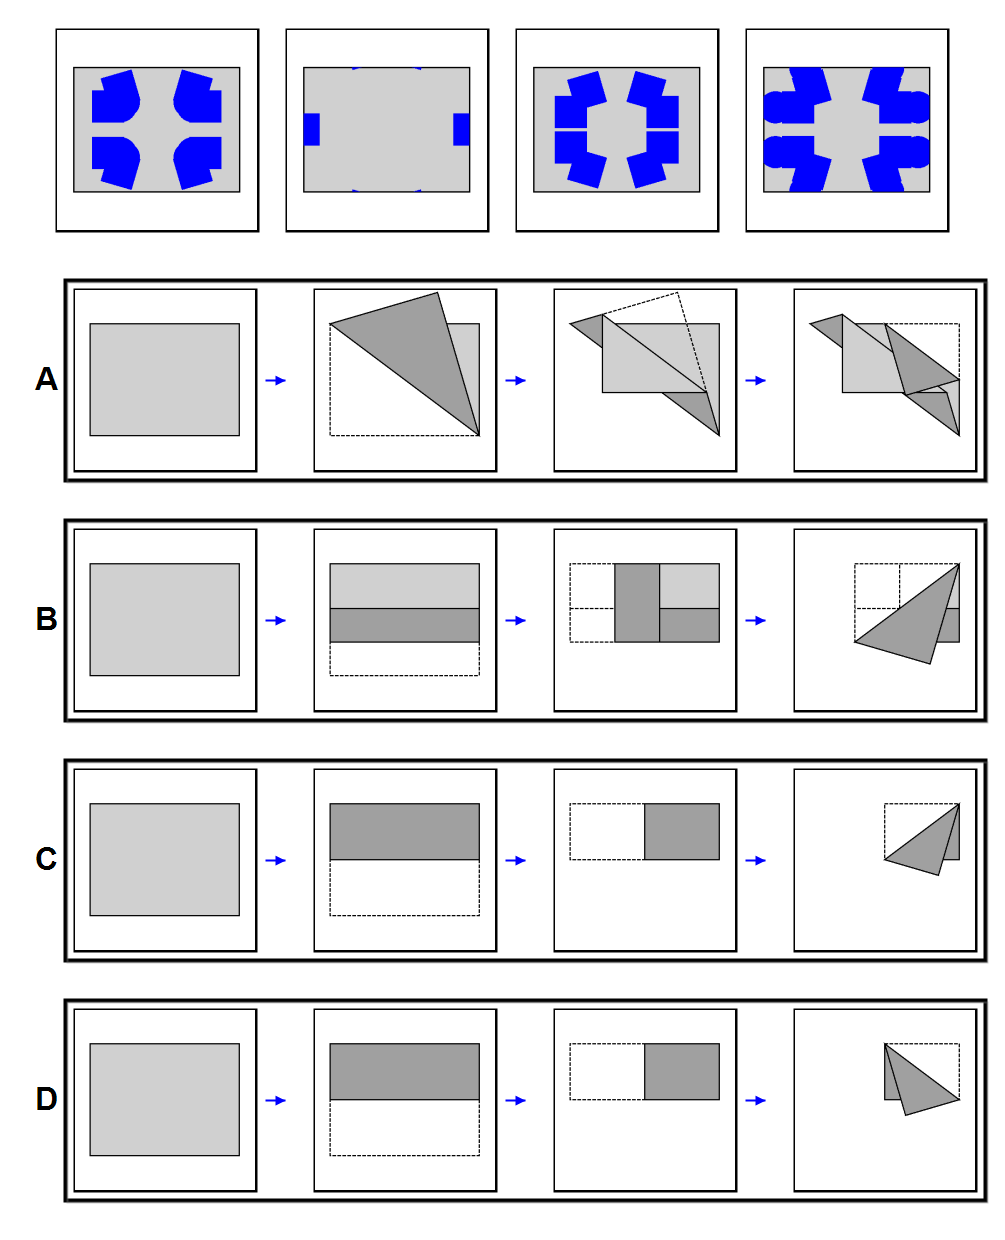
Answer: C